Current action and preconditions to check: path_clear

Your task: For each precondition in the list above, predict whether it will hold at this action.

Consider the current scene as observed from the mobile robot's camera, and analyze the predicted future states of all dynamic agents (e.g., people, animals, vehicles, or any moving entities) within the NEXT SECOND.

IMPORTANT: Only answer "very likely" if you are absolutely certain—based on strong, clear evidence—that a dynamic agent will violate the precondition in the predicted future state. Do NOT answer "very likely" for unlikely, ambiguous, or low-probability risks.

Ask yourself for each precondition: Is there a high probability, with clear and convincing evidence, that the predicted future states of any dynamic agent will interfere with the predicted future state of the currently executing action within the NEXT SECOND, causing that precondition to fail?

Assess the risk level based on these predictions. Use "likely" or "very likely" if motions create a clear risk of interference.

Use "neutral" or "improbable" if agents are nearby but their predicted paths are clearly diverging or non-conflicting.

Failure Risk Categories: "very improbable", "improbable", "neutral", "likely", "very likely"

Answer Format: Output ONLY the probability_of_failure value from these categories: "very improbable", "improbable", "neutral", "likely", "very likely"

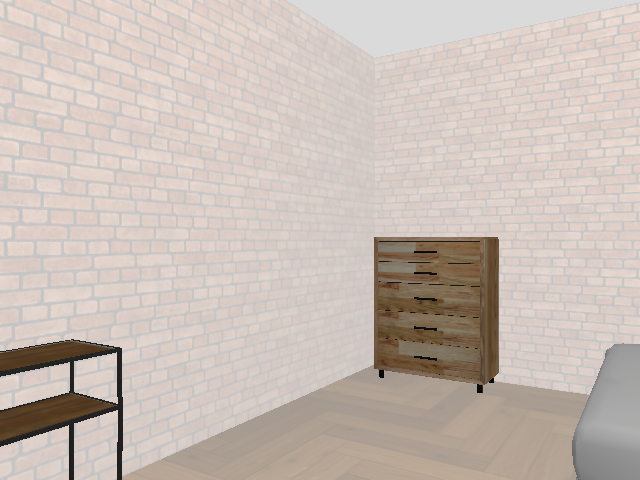

Answer: very improbable